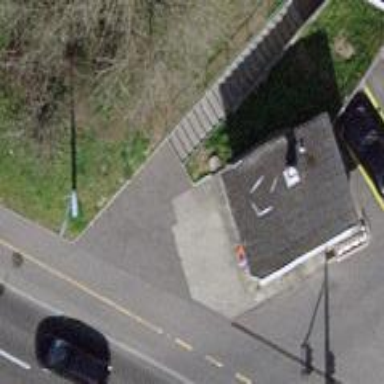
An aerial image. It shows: Concrete steps.